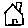
Label: house